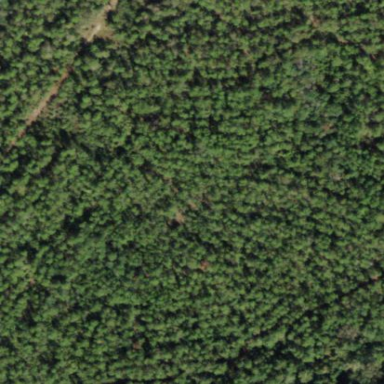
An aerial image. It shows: Forest area dominated by needle-leaved trees.